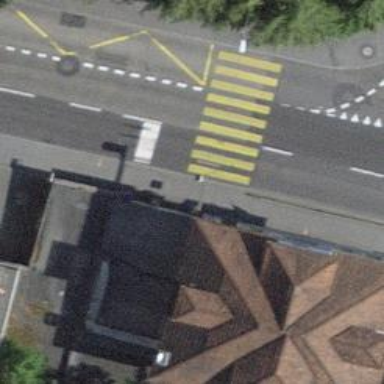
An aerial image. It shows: Zebra crossing controlled by traffic signals with zebra markings.